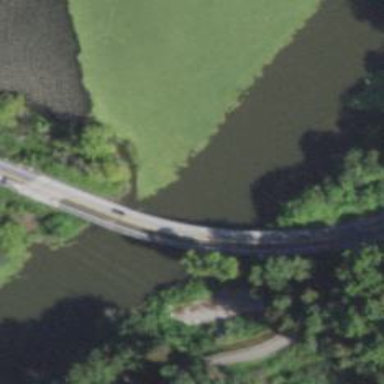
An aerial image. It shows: Tertiary road passing over bridge.